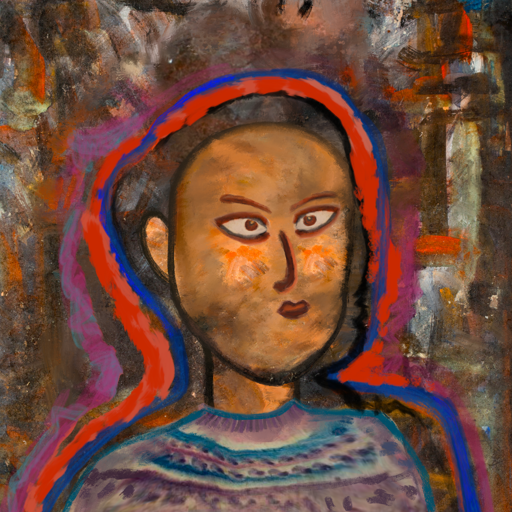
Background: GypsyQueen, Head And Neck Side: Gypsy_Queen, Face Side: Roy_Bahadur, Bust: HillGirl, Hair Side: Experience, Head Accessory: Blank, Second Necklace: Blank, Necklace: Blank, Baby: Blank